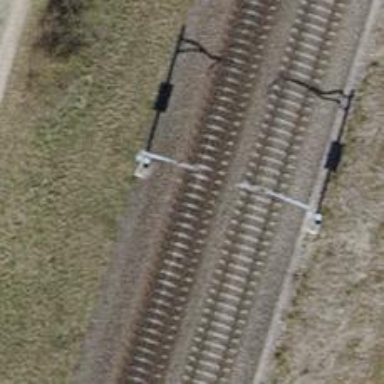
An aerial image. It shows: Railway signal.